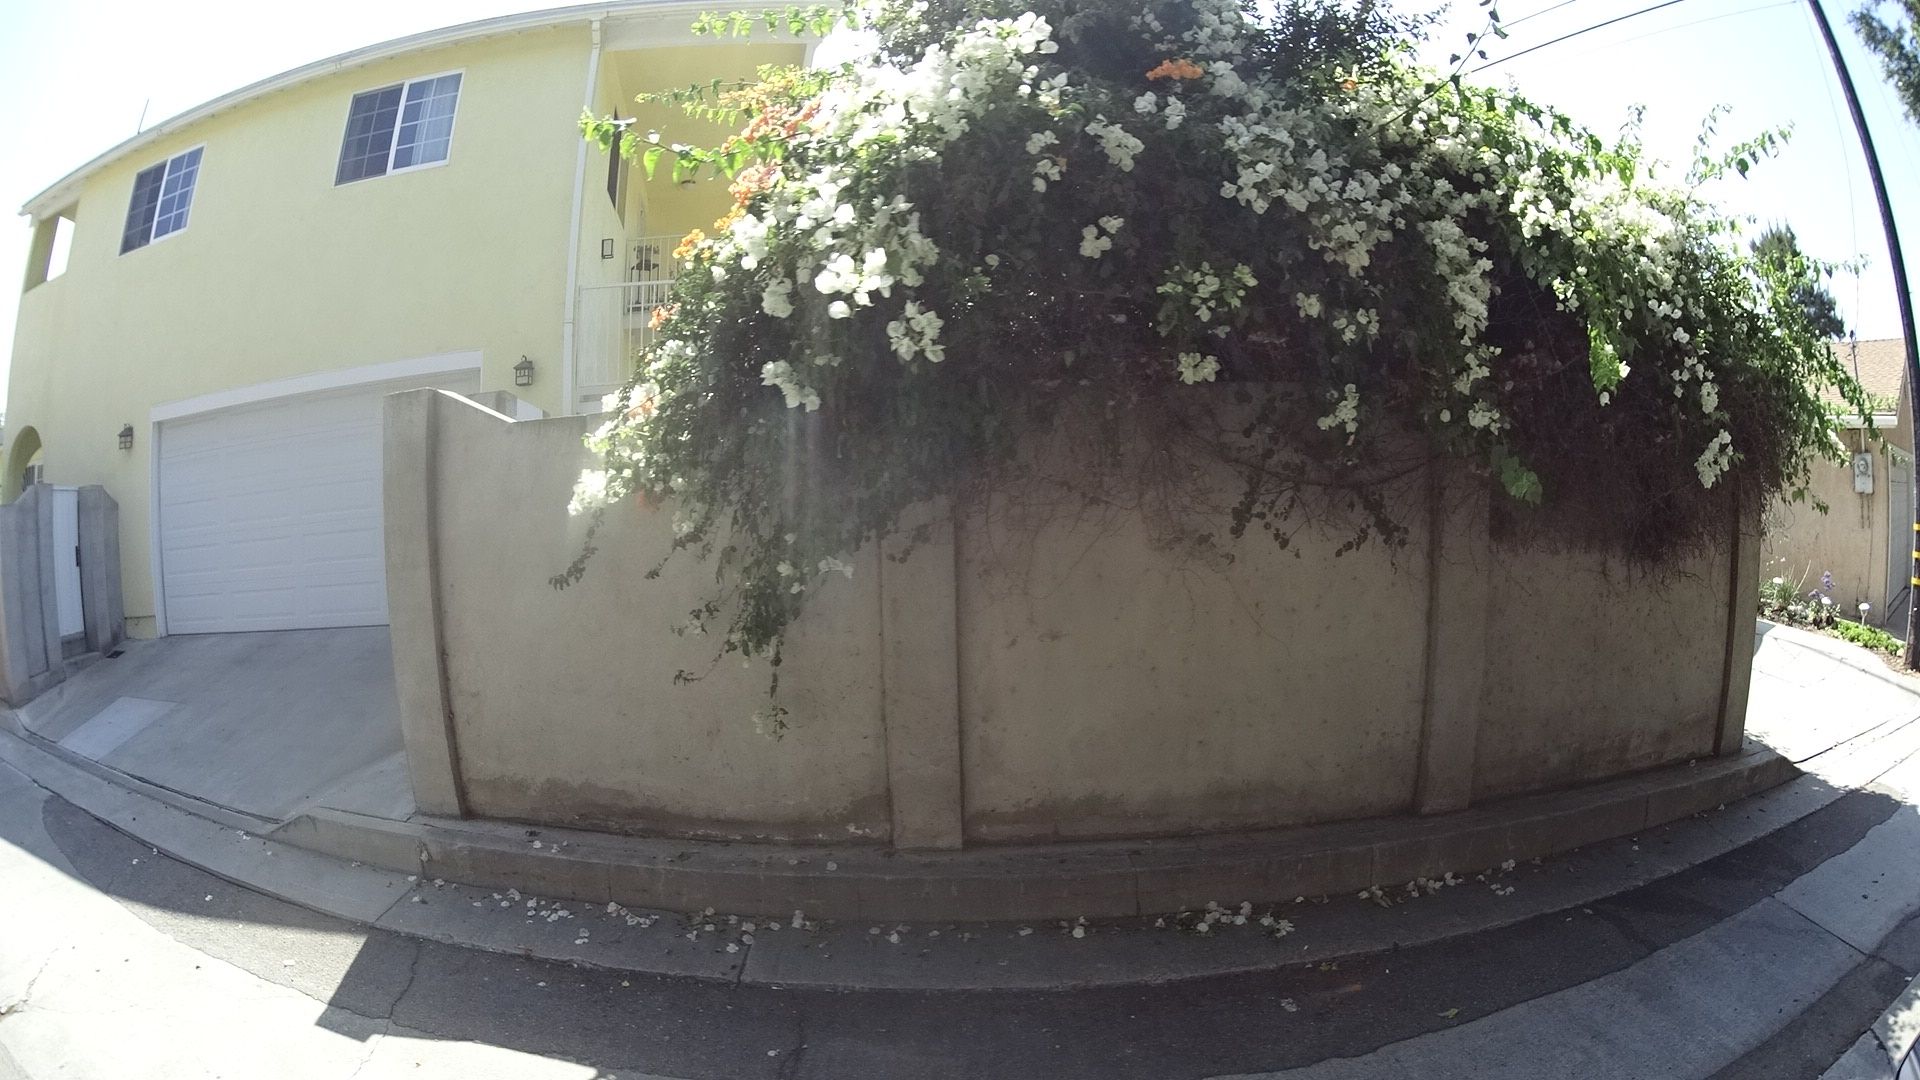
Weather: clear
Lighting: day
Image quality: good
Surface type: walking surface
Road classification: service
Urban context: urban centre
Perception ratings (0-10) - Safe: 1.7, Lively: 2.51, Beautiful: 3.97, Boring: 4.58, Depressing: 7.95, Wealthy: 2.73